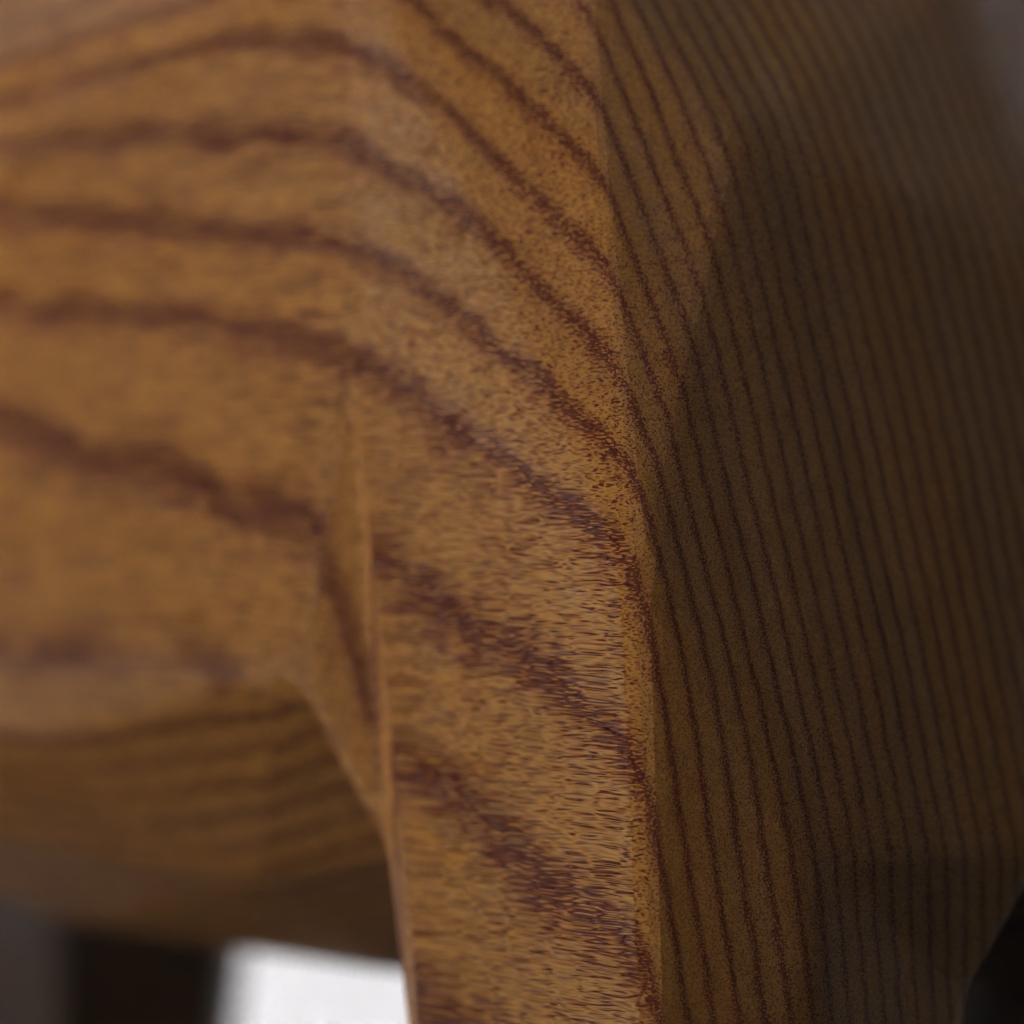
A high quality rendering of a dalahest_oak dalecarlian horse figurine made of varnished dark oak standing on a dark bathroom counter in an a clothing store with cold dimmed artificial lighting,extreme close-up from rear left side, macro, 150 mm, f 16, bokeh